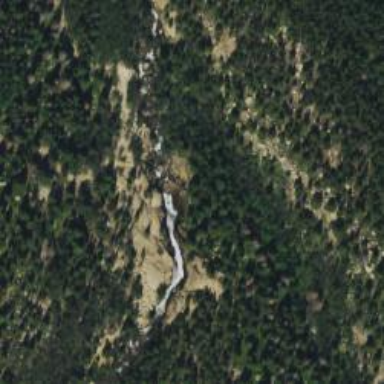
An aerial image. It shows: Beautiful waterfall.